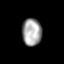
Tissue: lung
Cell type: T cells
Senescence score: 0.2292
Nuclear area (px): 529
Mean DAPI intensity: 161.94